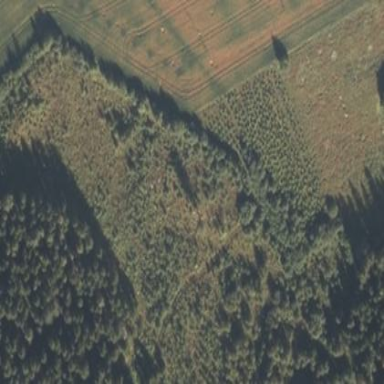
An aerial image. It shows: Recently felled forest area designated as clear-cut.